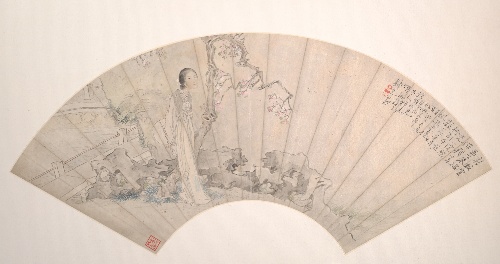
Title: 清   錢慧安   仕女圖   摺扇|Woman in a garden
Artist: Qian Huian
Artist bio: Chinese, 1833–1911
Date: dated 1876
Object type: Folding fan mounted as an album leaf
Classification: Paintings
Medium: Folding fan mounted as an album leaf; ink and color on alum paper
Culture: China
Period: Qing dynasty (1644–1911)
Dimensions: 7 1/4 x 21 in. (18.4 x 53.3 cm)
Department: Asian Art
Credit line: Gift of Robert Hatfield Ellsworth, in memory of La Ferne Hatfield Ellsworth, 1986
Accession year: 1986
Repository: Metropolitan Museum of Art, New York, NY
Tags: Women